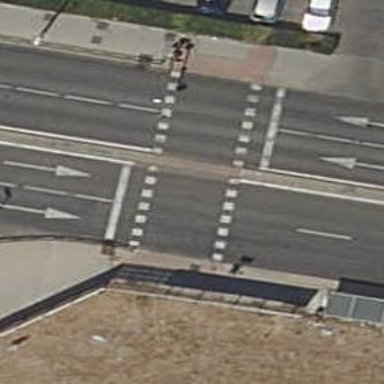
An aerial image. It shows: Crossing with traffic signals.